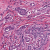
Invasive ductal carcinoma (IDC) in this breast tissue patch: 1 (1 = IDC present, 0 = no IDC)